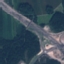
Land use / land cover: Highway